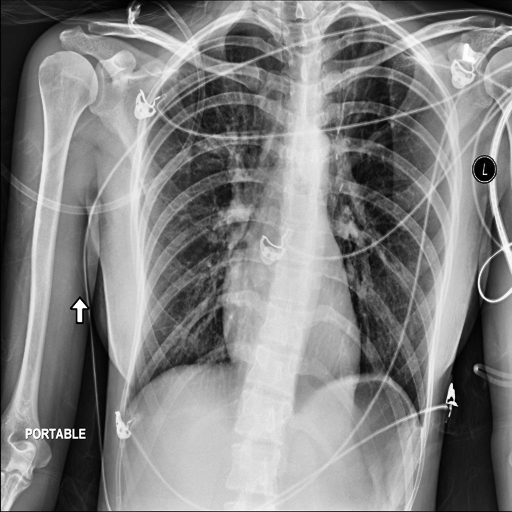
Finding: NORMAL